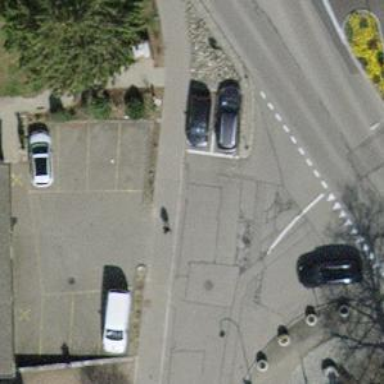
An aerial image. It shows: Sidewalk along the footway.